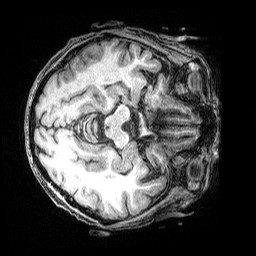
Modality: T1w
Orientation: axial
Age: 68
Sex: female
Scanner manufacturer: siemens
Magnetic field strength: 3 T
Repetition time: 2.5 s
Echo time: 0.00369 s